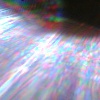
Label: sunburn